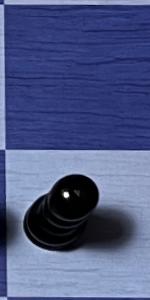
Label: Pawn_Black